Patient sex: F
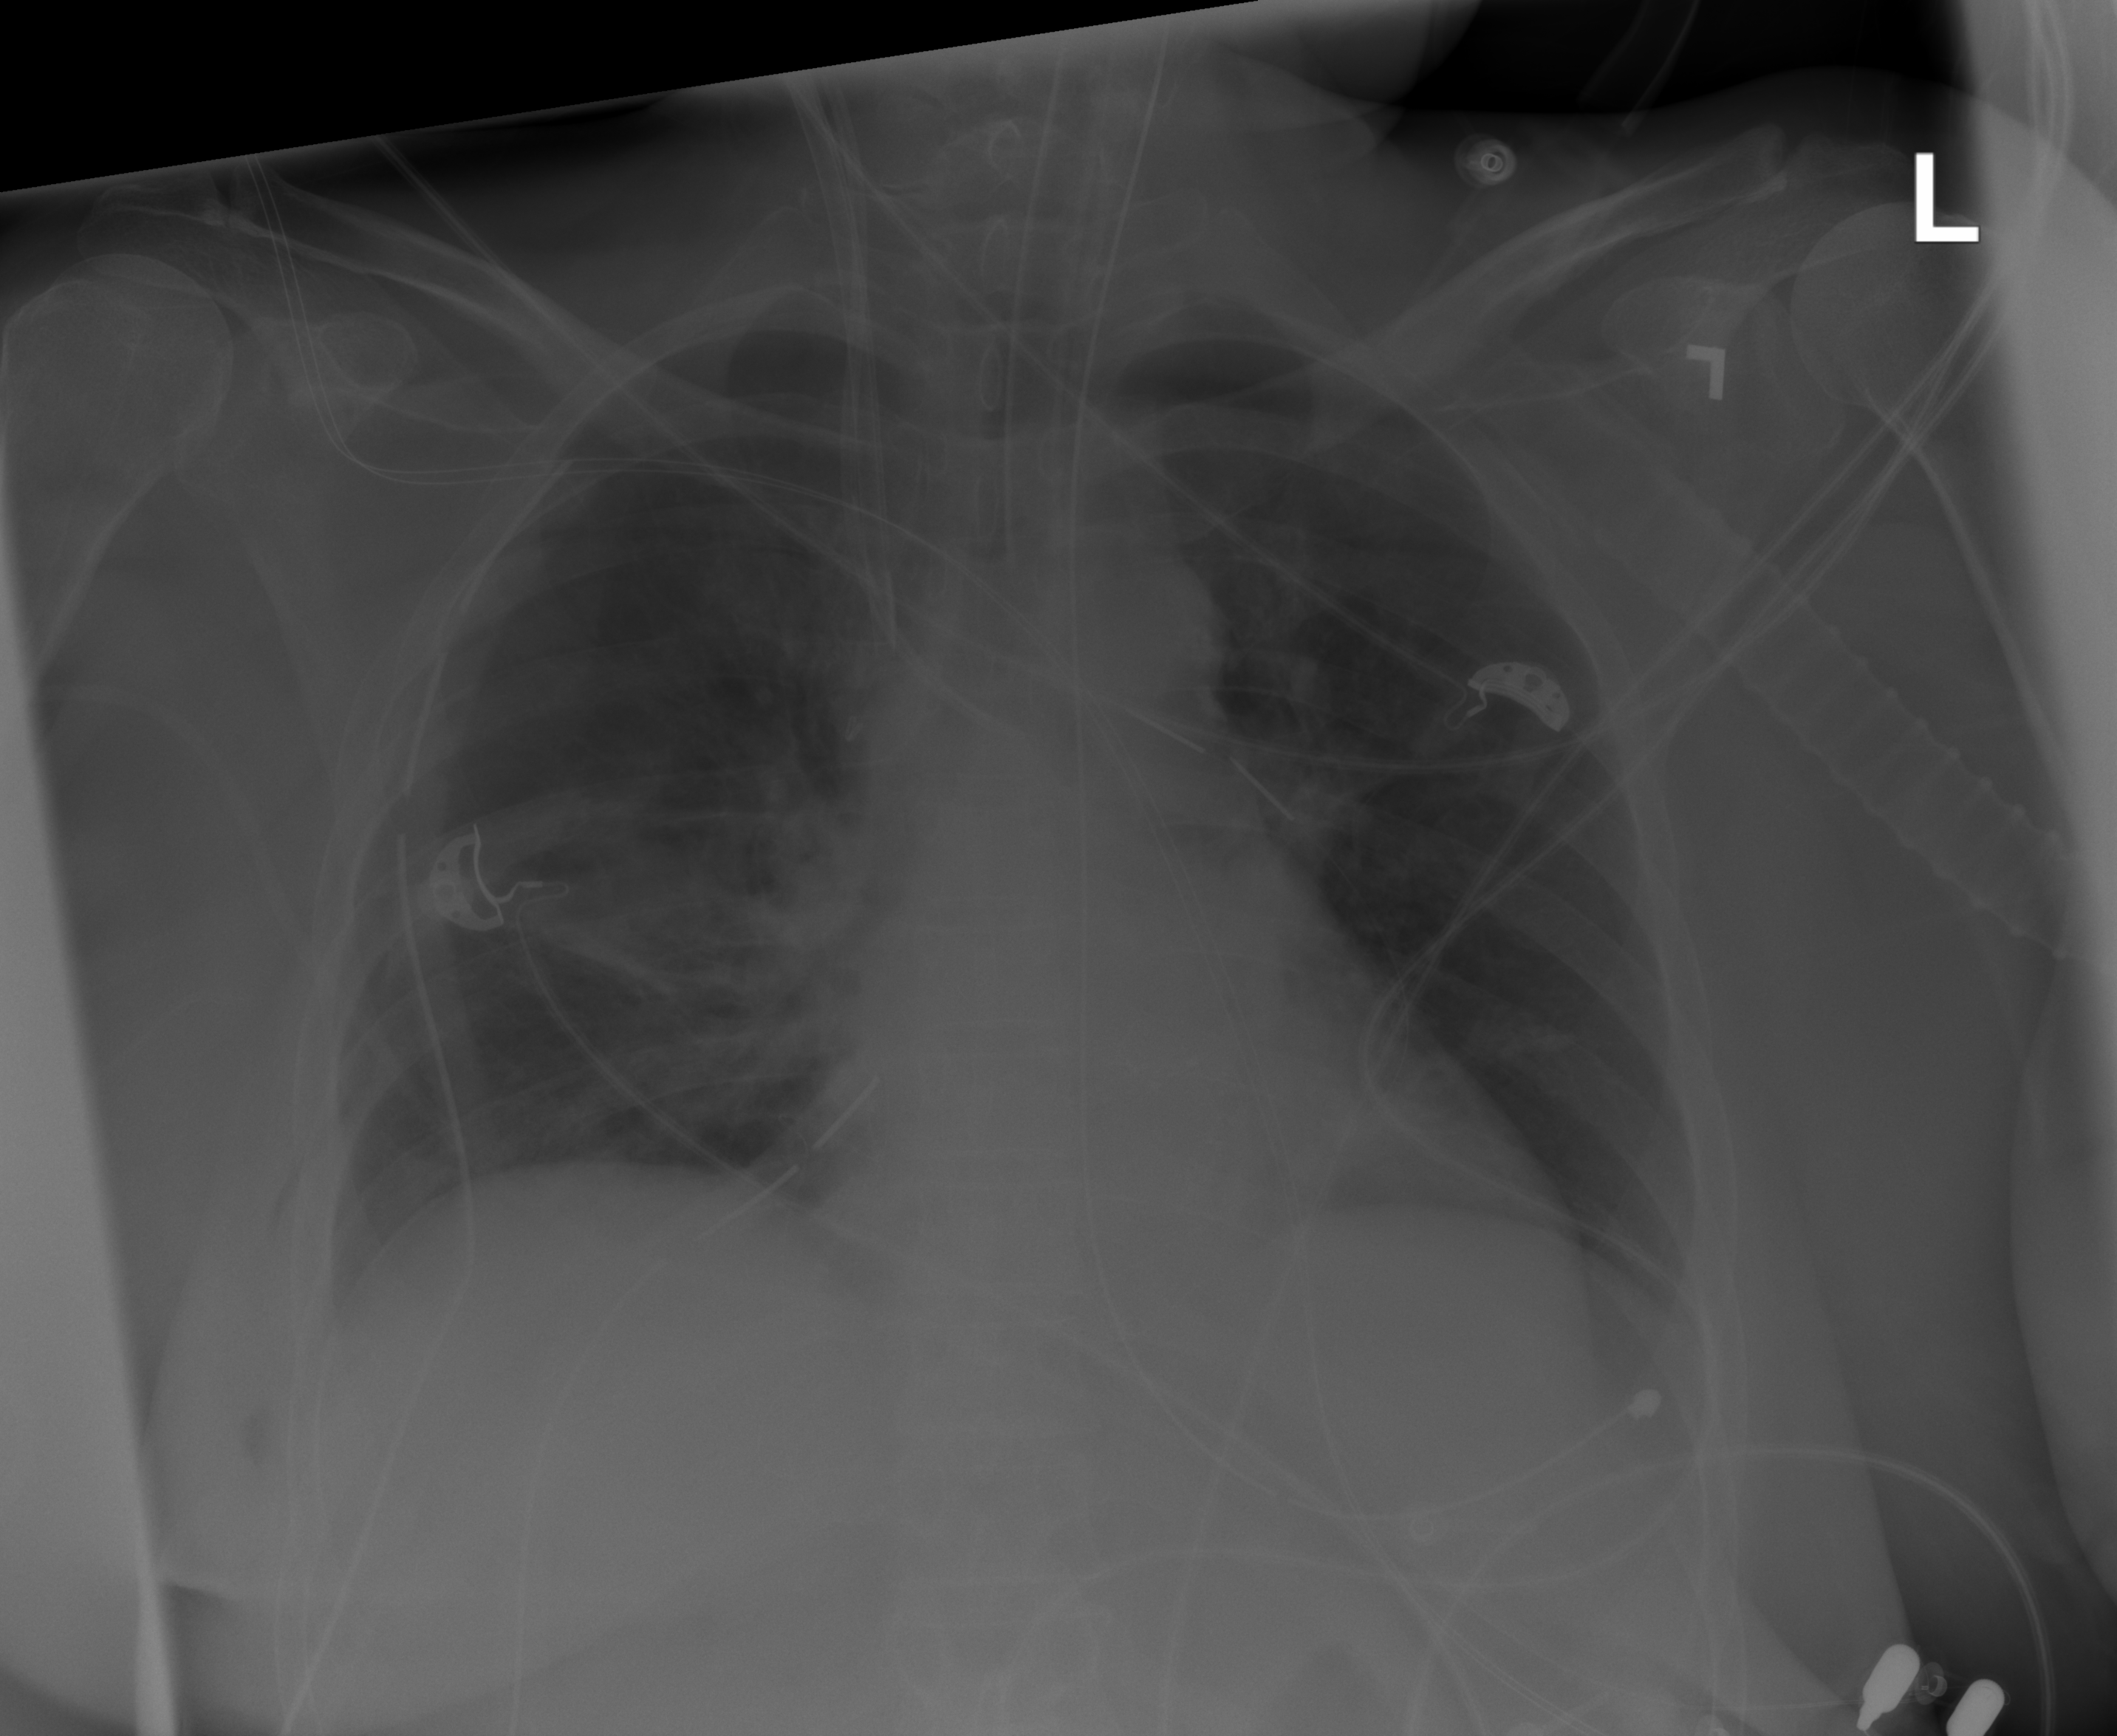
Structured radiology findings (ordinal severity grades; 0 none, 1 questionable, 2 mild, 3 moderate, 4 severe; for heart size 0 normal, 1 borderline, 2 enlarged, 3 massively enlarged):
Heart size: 0
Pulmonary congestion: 0
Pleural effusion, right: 0
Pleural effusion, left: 0
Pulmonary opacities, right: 2
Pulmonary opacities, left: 0
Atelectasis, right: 2
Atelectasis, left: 2